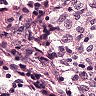
Metastatic tissue present: no